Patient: sex F, age 59
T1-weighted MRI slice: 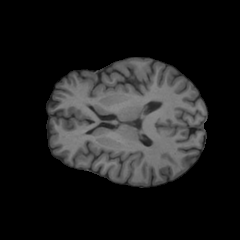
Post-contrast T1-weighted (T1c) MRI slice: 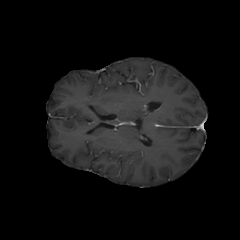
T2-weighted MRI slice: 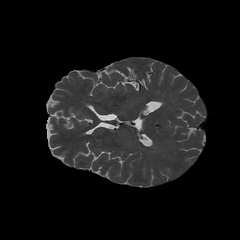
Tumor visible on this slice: no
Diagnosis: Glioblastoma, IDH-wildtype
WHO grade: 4